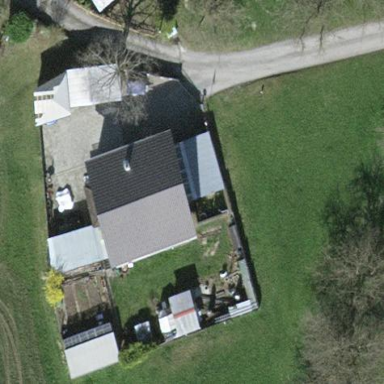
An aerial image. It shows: Simple house.